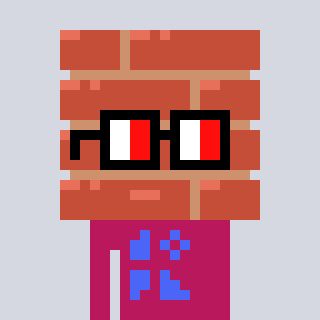
a pixel art character with square glasses with black frames and red eyes, a wall-shaped head and a darkpink-colored body on a cool background